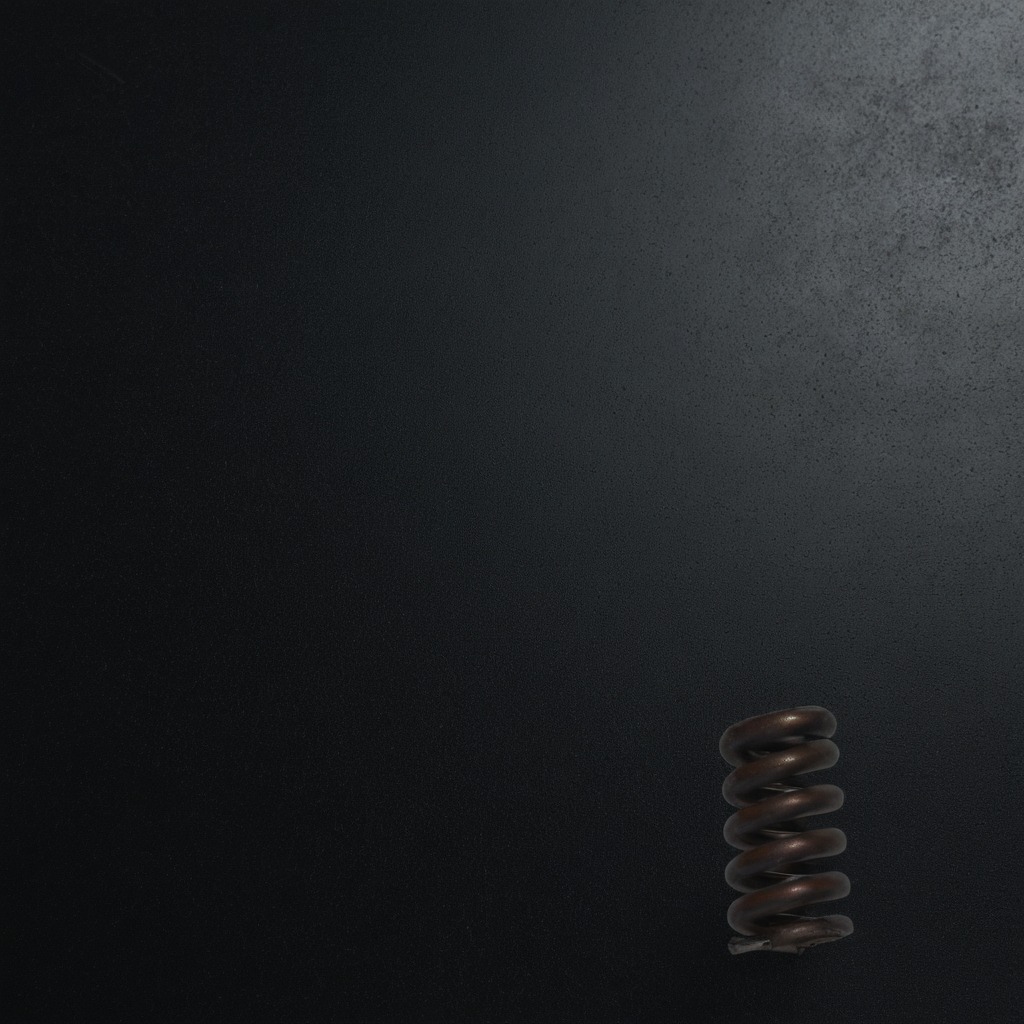
A coiled metal spring is lying on the clean granite tabletop.